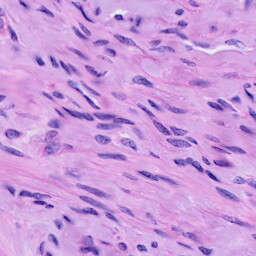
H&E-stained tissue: Cervix